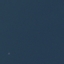
Label: SeaLake